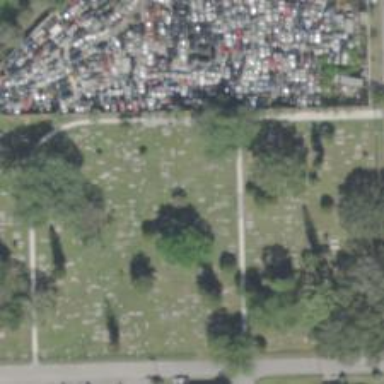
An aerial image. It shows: Cemetery with historic significance.